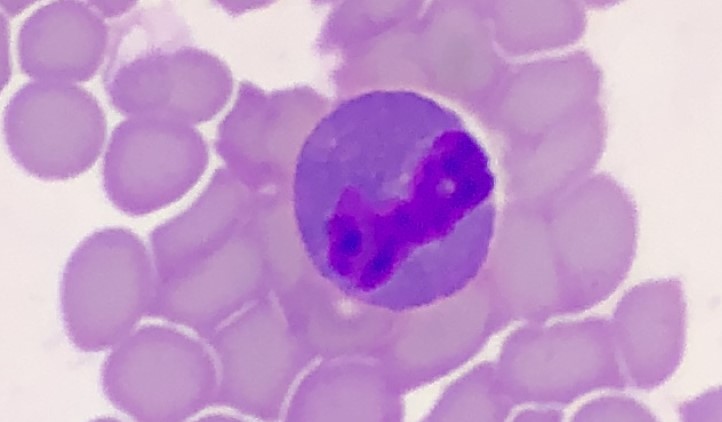
White blood cell type: Eosinophil